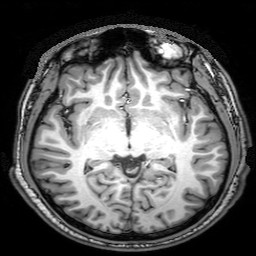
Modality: T1w
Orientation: axial
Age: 21
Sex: male
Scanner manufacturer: philips
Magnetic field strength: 3 T
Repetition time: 8.085 s
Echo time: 3.697 s